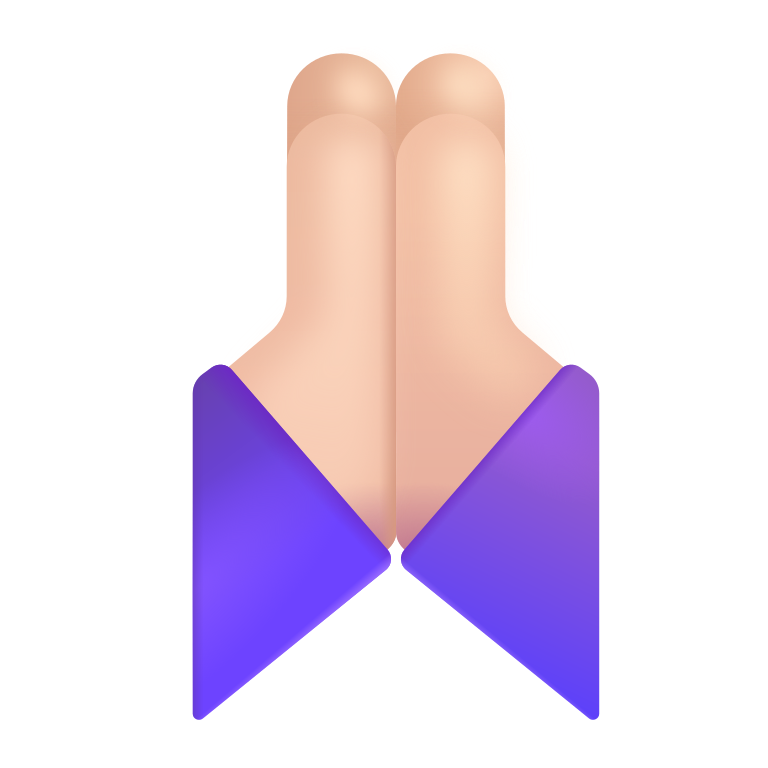
folded hands color light